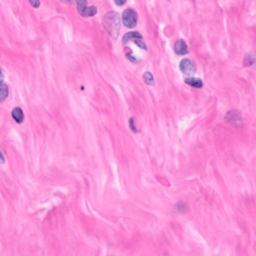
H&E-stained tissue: Breast